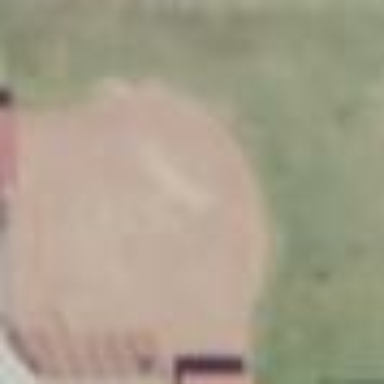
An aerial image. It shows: Baseball pitch for leisure and sports activities.